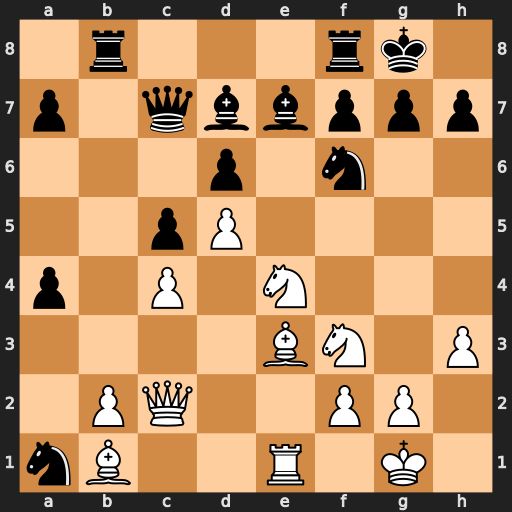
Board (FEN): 1r3rk1/p1qbbppp/3p1n2/2pP4/p1P1N3/4BN1P/1PQ2PP1/nB2R1K1
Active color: w
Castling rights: -
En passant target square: -
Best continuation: Nxf6+ gxf6 Qxh7#